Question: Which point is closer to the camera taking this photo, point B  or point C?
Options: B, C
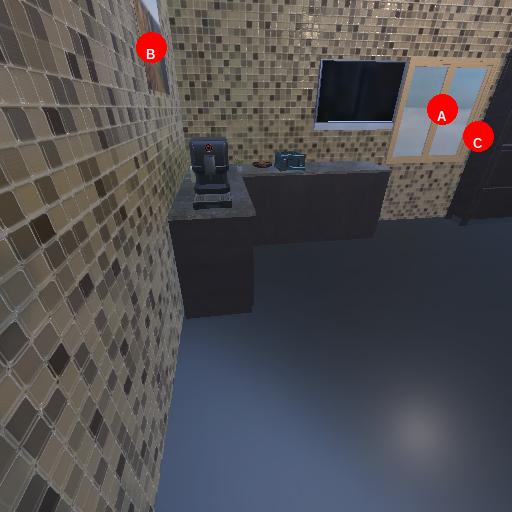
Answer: B